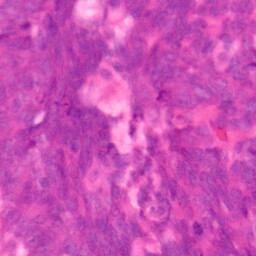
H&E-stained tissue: Colon